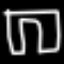
Label: pants